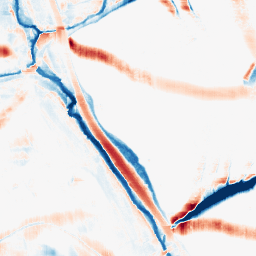
Category: morphological
Decomposition family: morphological_rect
Decomposition parameters: operation: average
width: 20
height: 20
Upsampling method: quadratic
Upsampling parameters: scale: 4
Upsampling scale: 4